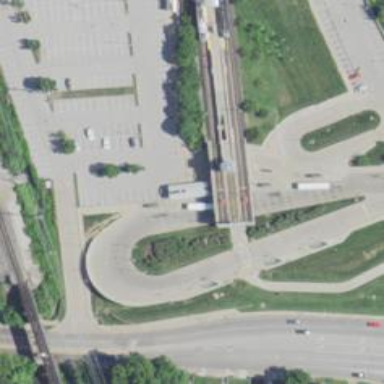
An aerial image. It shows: Bridge for light rail railway electrified with contact line.